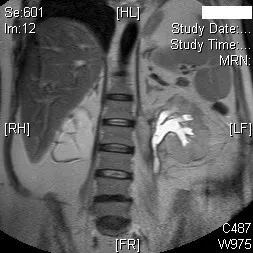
MR Urography (18 November 2008) showed mild to moderate left hydronephrosis; cortical thinning of right kidney with marked hydronephrosis.
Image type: radiology (mri)